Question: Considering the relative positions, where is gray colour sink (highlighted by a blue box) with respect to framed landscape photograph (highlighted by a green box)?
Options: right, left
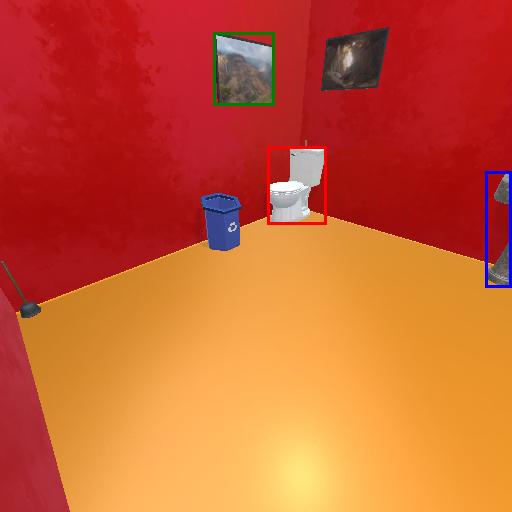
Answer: right